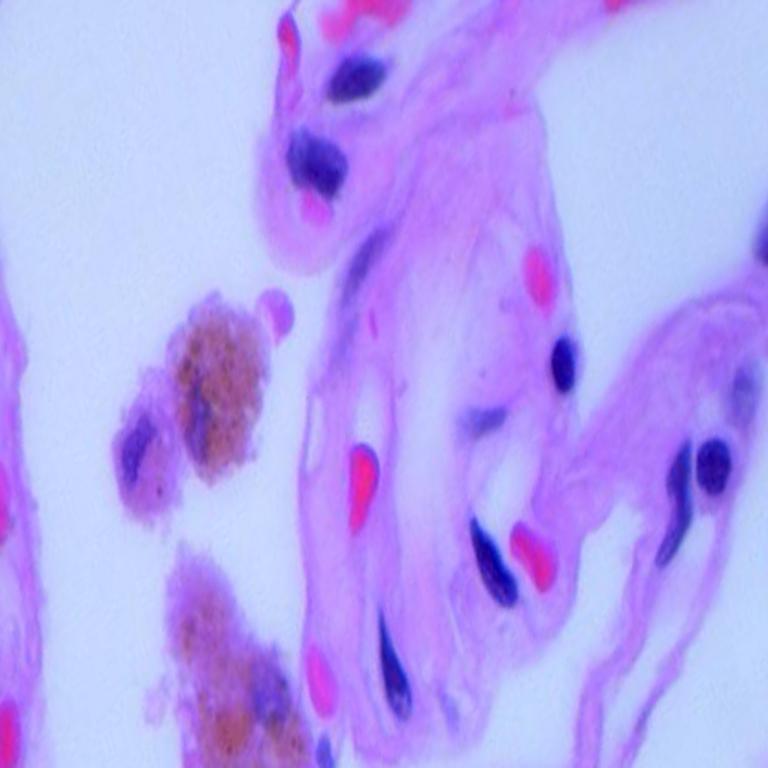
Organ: lung
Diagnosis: benign